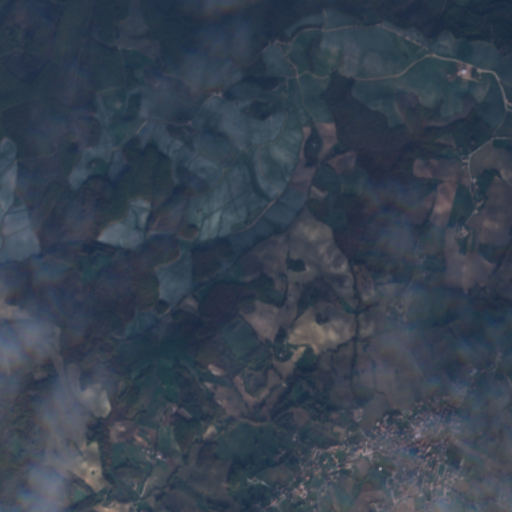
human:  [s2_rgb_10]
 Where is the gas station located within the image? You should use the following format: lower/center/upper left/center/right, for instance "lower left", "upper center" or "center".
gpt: The gas station is located in the lower right of the image.
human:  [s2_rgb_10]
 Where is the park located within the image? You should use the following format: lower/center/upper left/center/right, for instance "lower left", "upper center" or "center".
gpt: The park is located in the lower right of the image.
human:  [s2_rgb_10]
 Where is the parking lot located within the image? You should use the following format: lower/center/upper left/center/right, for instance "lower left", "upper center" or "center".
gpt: The parking lot is located in the lower right of the image.
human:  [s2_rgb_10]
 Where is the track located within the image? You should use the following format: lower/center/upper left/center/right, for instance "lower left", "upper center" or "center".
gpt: There is no track in the image.